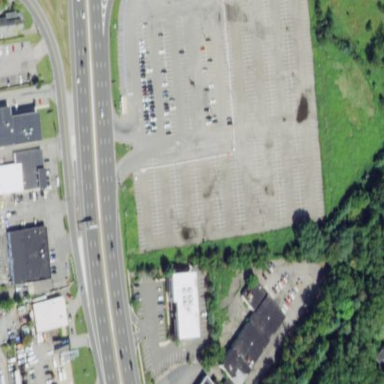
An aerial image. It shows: Parking area with surface parking facilities and park and ride service available.